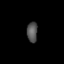
Tissue: lung
Cell type: Others
Senescence score: 0.181
Nuclear area (px): 214
Mean DAPI intensity: 81.776